Question: I'm following the tutorial as shown in the link below:
<URL>
But while running the application, the following exception comes:
> System.IO.FileNotFoundException: Could not load file or assembly 'Vag_Infotech' or one of its dependencies. The system cannot find the file specified.
My web.config file is as follows:
'''
<connectionStrings>
<add name="CollegeDbContext" connectionString="Data Source=(LocalDb)11.0;Initial Catalog=VInfotech;Integrated Security=SSPI" providerName="System.Data.SqlClient"/>
</connectionStrings>
<contexts>
<context type="Vag_Infotech.DAL.CollegeDbContext, Vag_Infotech">
<databaseInitializer type="Vag_Infotech.DAL.CollegeDatabaseInitializer, Vag_Infotech"></databaseInitializer>
</context>
</contexts>
'''
CollegeDbContext Class:
'''
namespace Vag_Infotech.DAL
{
public class CollegeDbContext : DbContext
{
public CollegeDbContext()
: base("CollegeDbContext")
{
}
public DbSet<Student> Students { get; set; }
public DbSet<Course> Courses { get; set; }
public DbSet<Enrollment> Enrollments { get; set; }
protected override void OnModelCreating(DbModelBuilder modelBuilder)
{
modelBuilder.Conventions.Remove<PluralizingTableNameConvention>();
}
}
'''
}
The exception comes in the StudentController.cs class:

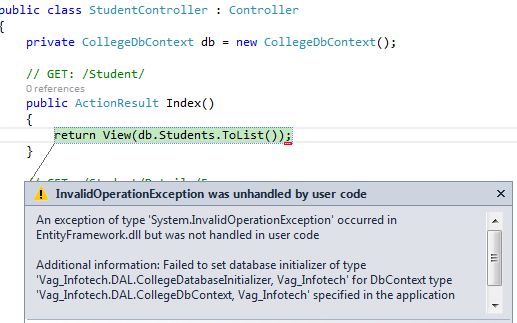
Answer: Great News,
I solved my problem. I initialized my DatabaseInitializer from the 'Global.asax' file. Take a look on the code below:
'''
public class MvcApplication : System.Web.HttpApplication
{
protected void Application_Start()
{
AreaRegistration.RegisterAllAreas();
FilterConfig.RegisterGlobalFilters(GlobalFilters.Filters);
RouteConfig.RegisterRoutes(RouteTable.Routes);
BundleConfig.RegisterBundles(BundleTable.Bundles);
Database.SetInitializer(new CollegeDatabaseInitializer());
}
}
'''
I simply initialize my 'CollegeDatabaseInitializer()' in the 'Application_Start()'. But please note that remove the '<contexts>' from the 'Web.Config'file. Thanks.